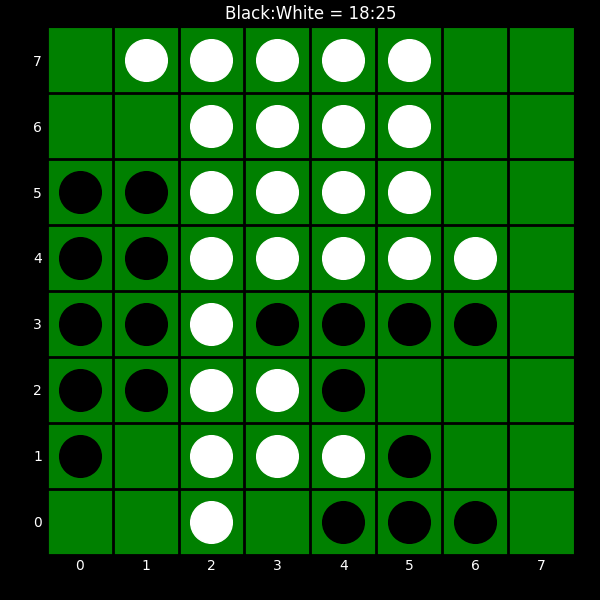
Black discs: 18
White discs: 25